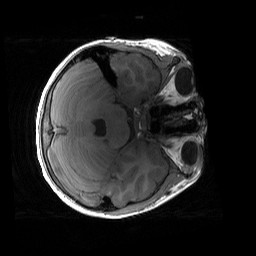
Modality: T1w
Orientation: axial
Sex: female
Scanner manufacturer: siemens
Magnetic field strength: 3 T
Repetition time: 1.9 s
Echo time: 0.00243 s